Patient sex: M
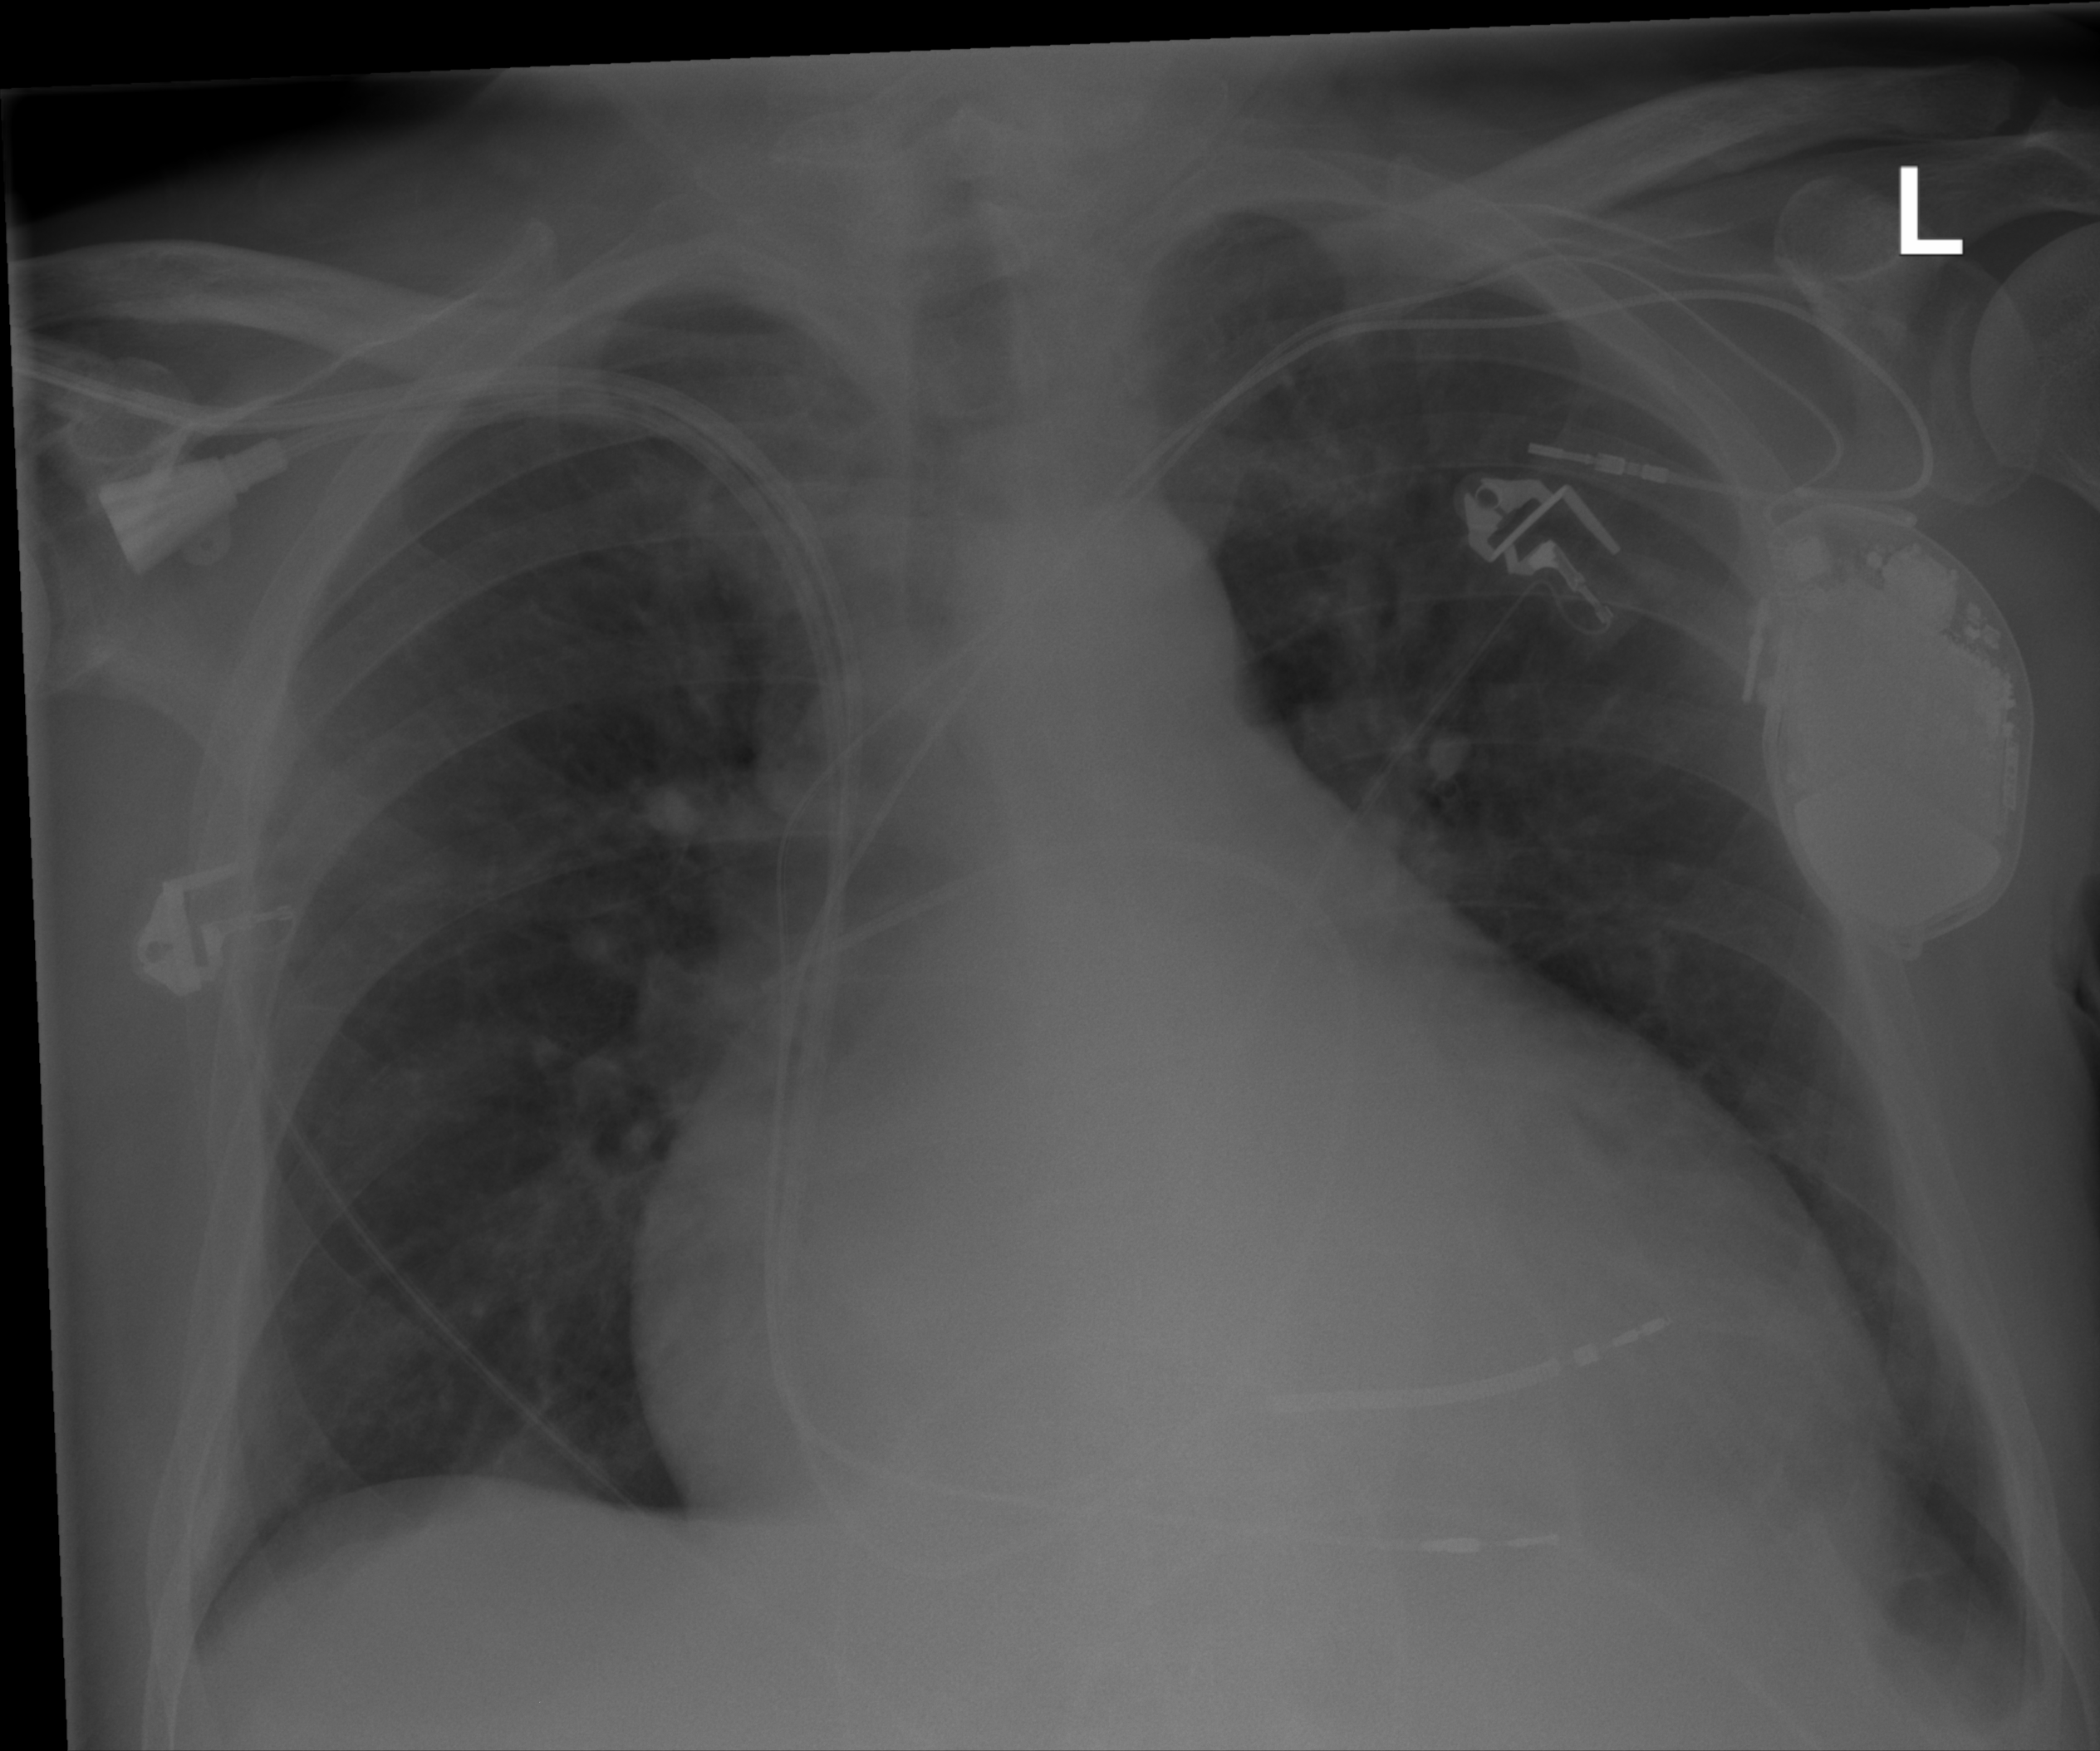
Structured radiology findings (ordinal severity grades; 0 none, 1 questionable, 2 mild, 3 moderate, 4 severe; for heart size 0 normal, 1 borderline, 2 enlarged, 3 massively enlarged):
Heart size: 3
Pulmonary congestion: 1
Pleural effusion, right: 1
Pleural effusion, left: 1
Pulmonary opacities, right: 0
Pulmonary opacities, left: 0
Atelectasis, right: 0
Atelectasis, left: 1